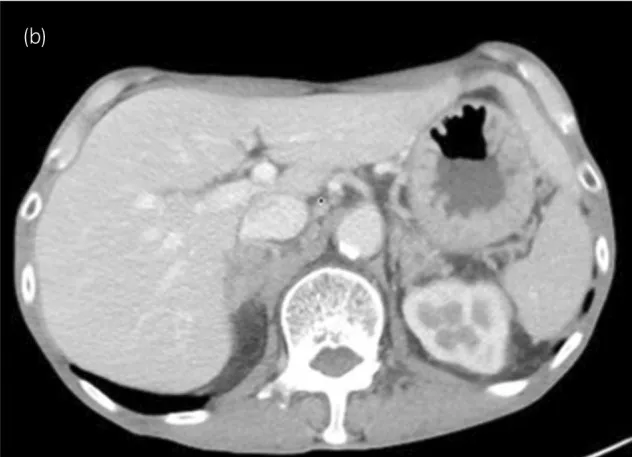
CT image on 7 months after treatment. The left kidney tumor. Were enlarged.
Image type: radiology (ct)